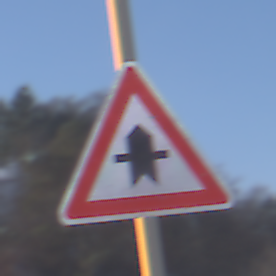
Verkehrszeichen: Vorfahrt
Umgebung: Outdoor, Nature
Tageszeit: MorningAfternoon
Wetter: PartlyCloudy
Licht: Natural
Jahreszeit: Winter
Kontrast: HighContrast